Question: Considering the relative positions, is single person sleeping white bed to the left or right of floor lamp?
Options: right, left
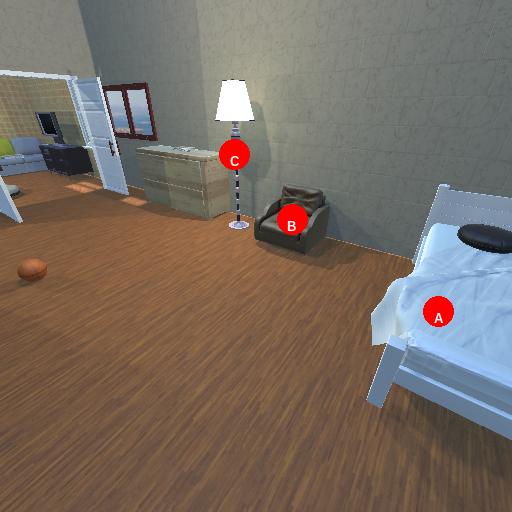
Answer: right